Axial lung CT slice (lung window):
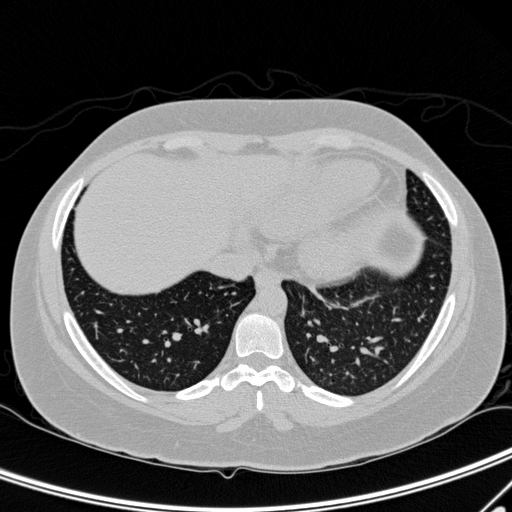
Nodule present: no